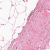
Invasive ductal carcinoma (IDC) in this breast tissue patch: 0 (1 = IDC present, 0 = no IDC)